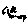
Label: flower